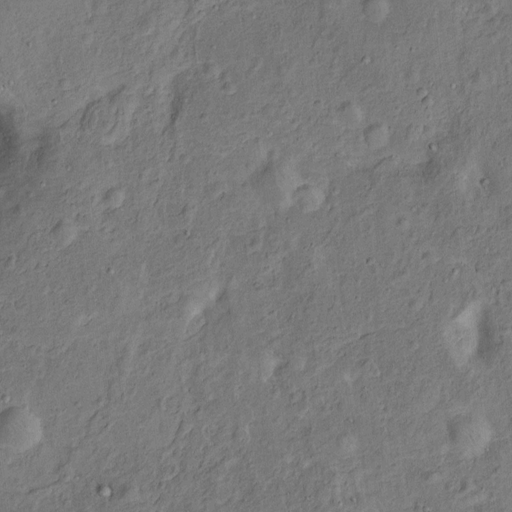
Classes present: Background, Cone